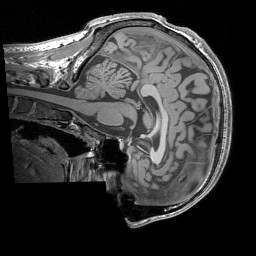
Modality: T1w
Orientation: sagittal
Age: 27
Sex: male
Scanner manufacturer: siemens
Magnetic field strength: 3 T
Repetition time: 1.83 s
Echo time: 0.00303 s